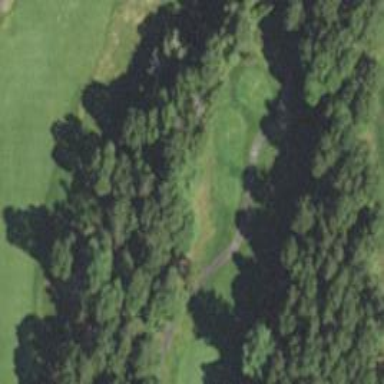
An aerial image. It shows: Service road designated as golf cart path.